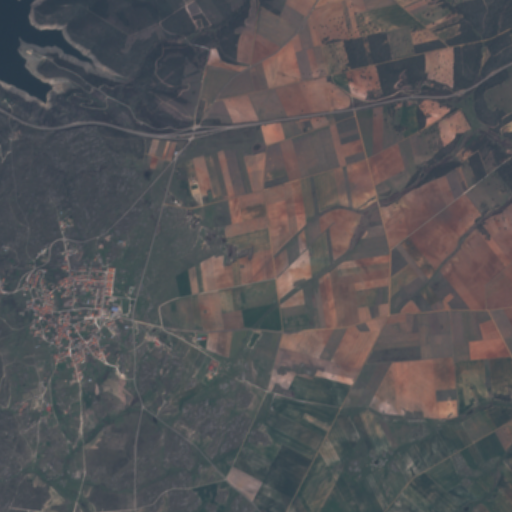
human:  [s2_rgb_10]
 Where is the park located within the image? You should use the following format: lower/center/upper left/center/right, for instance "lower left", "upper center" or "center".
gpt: The park is located in the center left of the image.
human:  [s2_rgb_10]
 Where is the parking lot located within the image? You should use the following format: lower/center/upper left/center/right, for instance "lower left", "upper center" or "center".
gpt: The parking lot is located in the upper left of the image.
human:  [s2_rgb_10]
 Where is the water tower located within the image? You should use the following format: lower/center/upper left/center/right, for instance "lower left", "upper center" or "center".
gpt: The water tower is located in the center left of the image.
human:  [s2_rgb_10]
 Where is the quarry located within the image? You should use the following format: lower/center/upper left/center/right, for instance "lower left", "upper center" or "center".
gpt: There is no quarry in the image.